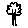
Label: tree